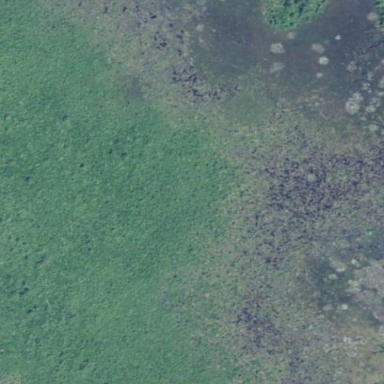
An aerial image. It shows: Marshy wetland area.